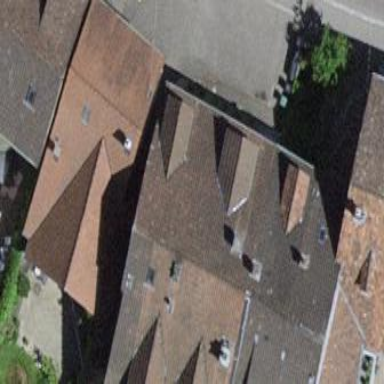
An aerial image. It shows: Terrace building.